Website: home-depot
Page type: cross-sells
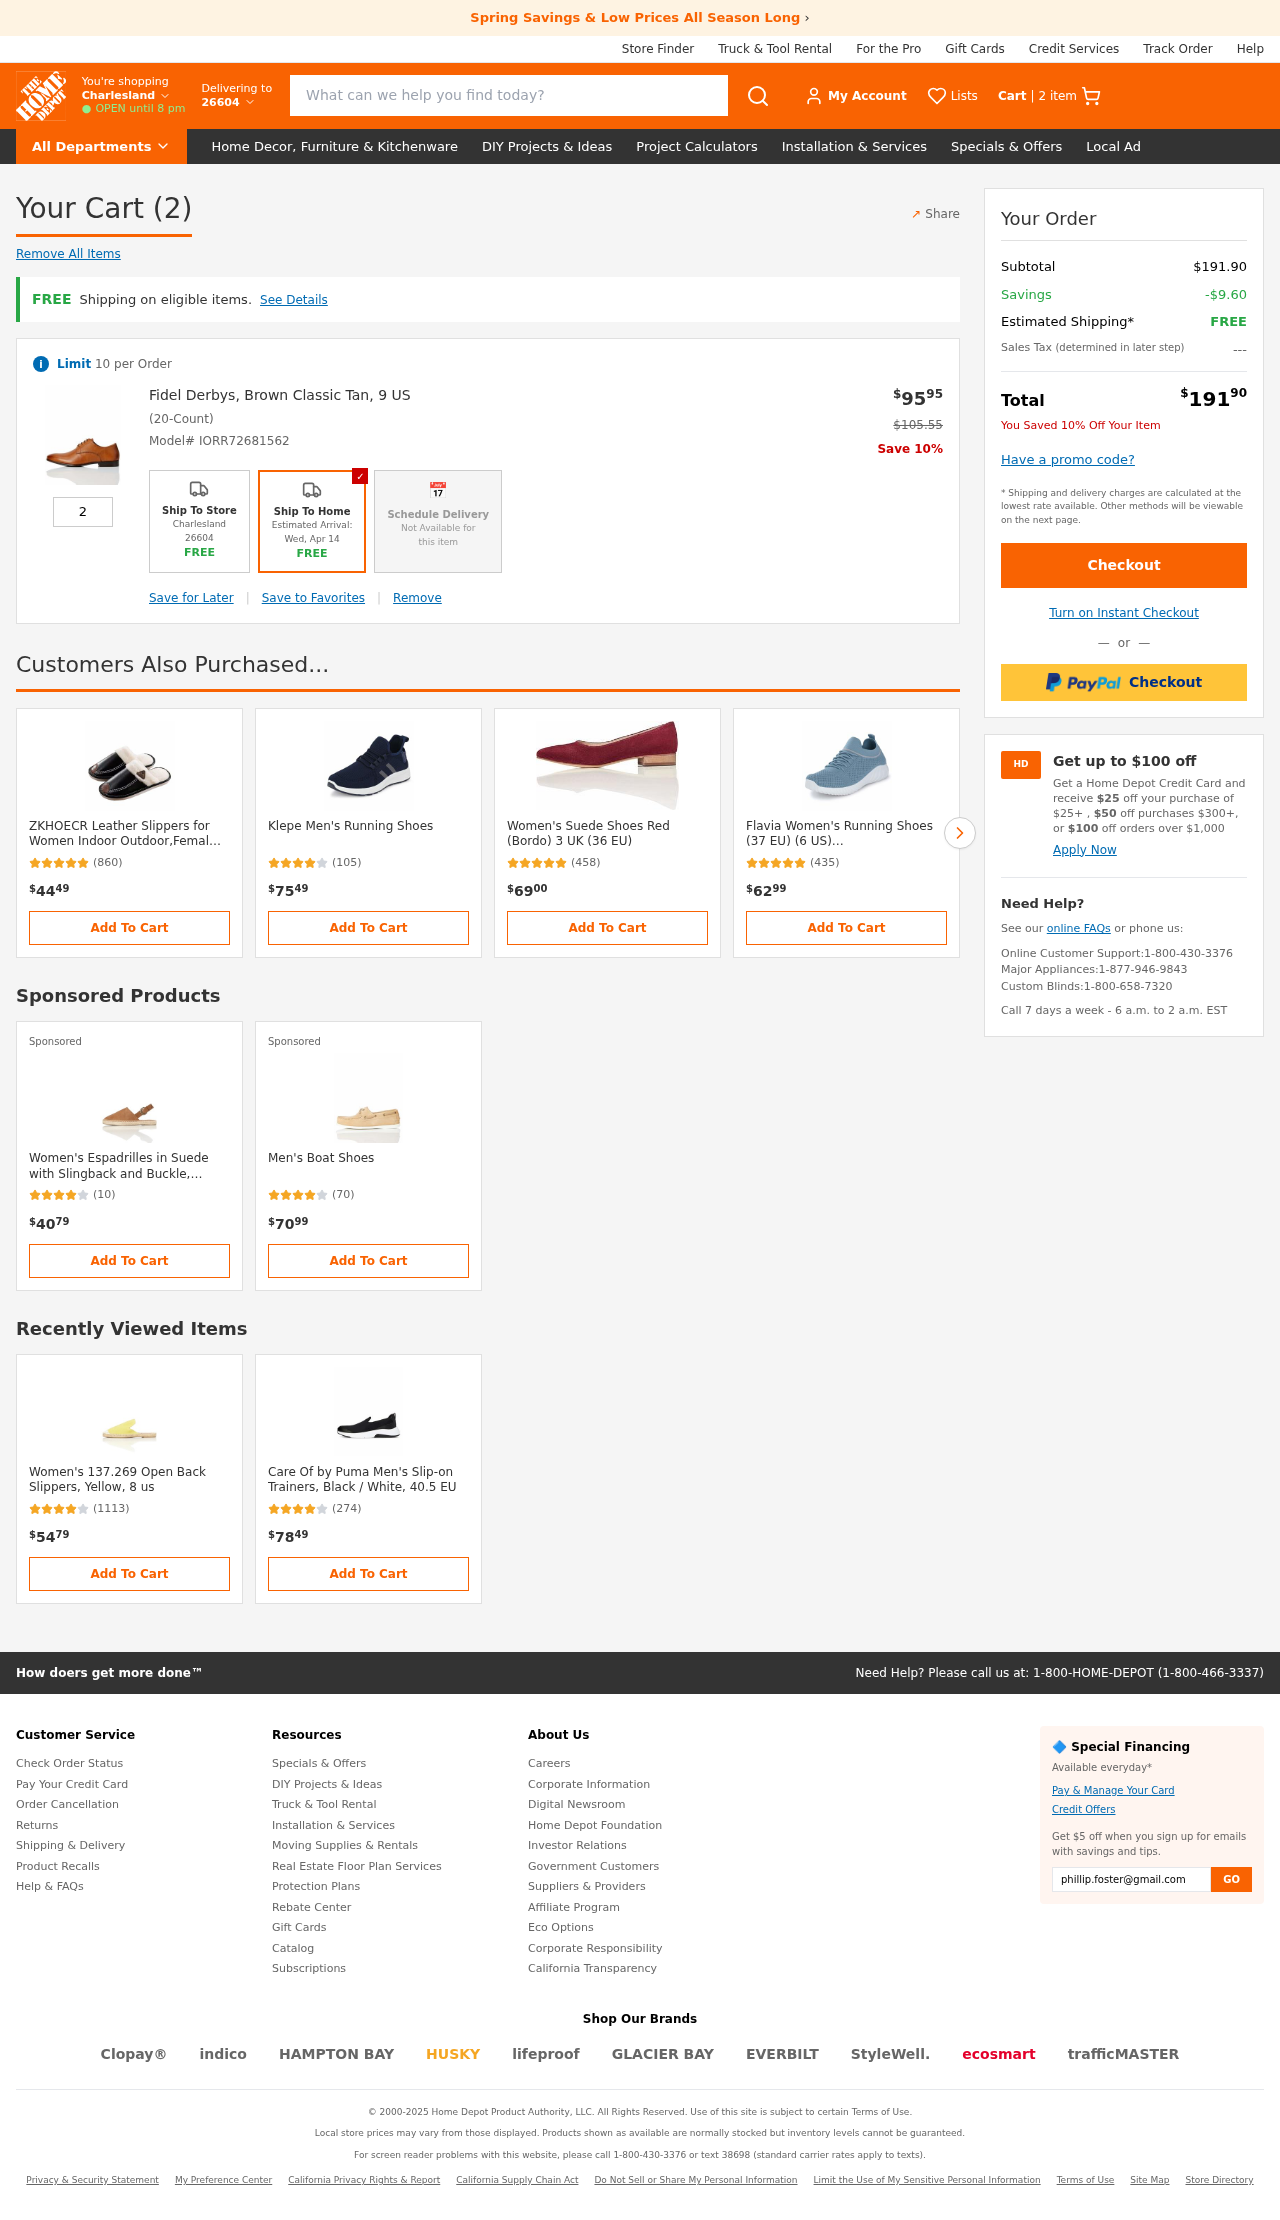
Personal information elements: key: PII_LOCATION1_CITY
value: Charlesland
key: PII_POSTCODE
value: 26604
Product elements: key: PRODUCT1_NAME
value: Fidel Derbys, Brown Classic Tan, 9 US
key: PRODUCT1_PRICE
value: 95.95
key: PRODUCT1_QUANTITY
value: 2
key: PRODUCT1_ORIGINAL_PRICE
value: $105.55
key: PRODUCT2_NAME
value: ZKHOECR Leather Slippers for Women Indoor Outdoor,Femal Cozy Cotton Lightweight Warm Shoes Winter An
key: PRODUCT2_NUM_RATINGS
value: (860)
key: PRODUCT2_PRICE
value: $4449
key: PRODUCT3_NAME
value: Klepe Men's Running Shoes
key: PRODUCT3_NUM_RATINGS
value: (105)
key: PRODUCT3_PRICE
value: $7549
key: PRODUCT4_NAME
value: Women's Suede Shoes Red (Bordo) 3 UK (36 EU)
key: PRODUCT4_NUM_RATINGS
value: (458)
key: PRODUCT4_PRICE
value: $6900
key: PRODUCT5_NAME
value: Flavia Women's Running Shoes (37 EU) (6 US) (F/HD0037/BLUGRY_L.Blue/Grey_5 UK)
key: PRODUCT5_NUM_RATINGS
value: (435)
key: PRODUCT5_PRICE
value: $6299
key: PRODUCT6_NAME
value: Women's Espadrilles in Suede with Slingback and Buckle, Brown (Tan), 5 UK
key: PRODUCT6_NUM_RATINGS
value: (10)
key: PRODUCT6_PRICE
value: $4079
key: PRODUCT7_NAME
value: Men's Boat Shoes
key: PRODUCT7_NUM_RATINGS
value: (70)
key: PRODUCT7_PRICE
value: $7099
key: PRODUCT8_NAME
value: Women's 137.269 Open Back Slippers, Yellow, 8 us
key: PRODUCT8_NUM_RATINGS
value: (1113)
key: PRODUCT8_PRICE
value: $5479
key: PRODUCT9_NAME
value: Care Of by Puma Men's Slip-on Trainers, Black / White, 40.5 EU
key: PRODUCT9_NUM_RATINGS
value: (274)
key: PRODUCT9_PRICE
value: $7849
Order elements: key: ORDER_NUM_ITEMS
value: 2 item
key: ORDER_NUM_ITEMS
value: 2
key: ORDER_SKU
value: Model# IORR72681562
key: ORDER_SUBTOTAL
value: $191.90
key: ORDER_SAVINGS
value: -$9.60
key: ORDER_TOTAL
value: $19190
Search elements: key: HEADER_SEARCH
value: What can we help you find today?